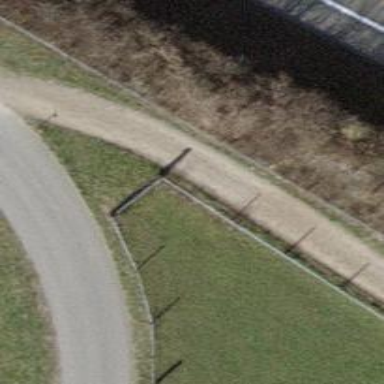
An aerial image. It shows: Ground track with grade 4 track type.